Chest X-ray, PA view. Patient: 30 years old, sex M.
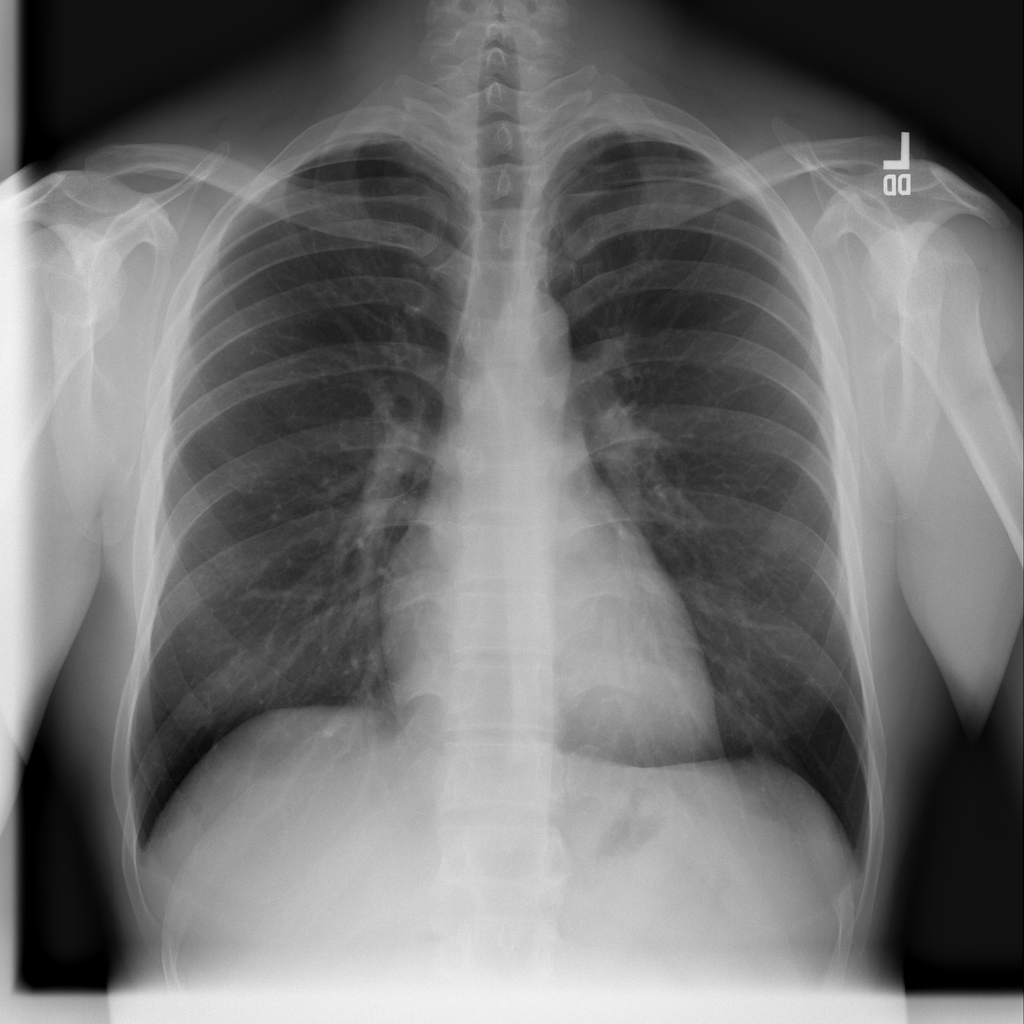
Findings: No Finding